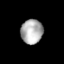
Tissue: lung
Cell type: Endothelial cells
Senescence score: 0.6261
Nuclear area (px): 522
Mean DAPI intensity: 175.897